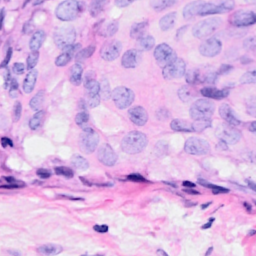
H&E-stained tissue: Breast